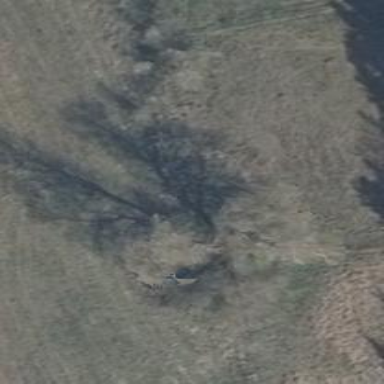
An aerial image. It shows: Deciduous broadleaved tree.